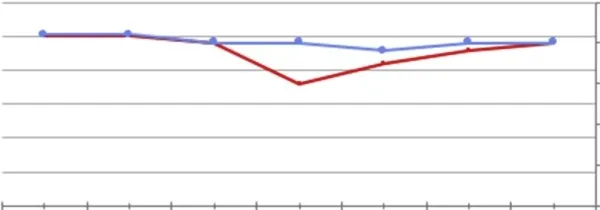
Changes in Electrolytes (Phosphorus and Magnesium) Postoperatively.
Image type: pathology (masson_trichrome)